This time-frequency spectrogram was computed from a rotor test-rig vibration snapshot; brighter regions carry more energy. Determine the machine's mechanical condition. Answer with exactly one of: normal, misalignment, unbalance, looseness.
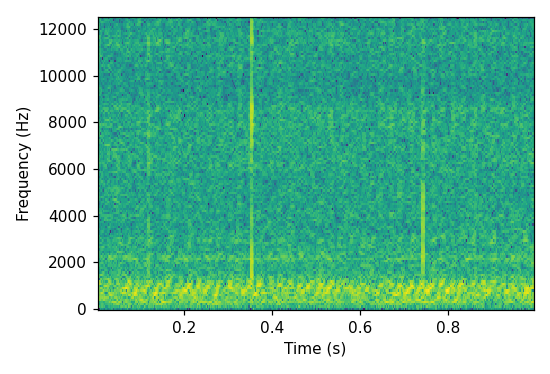
Answer: normal